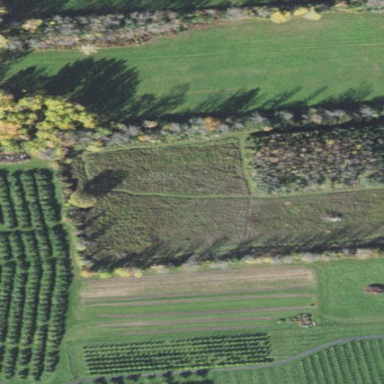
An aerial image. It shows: Orchard.